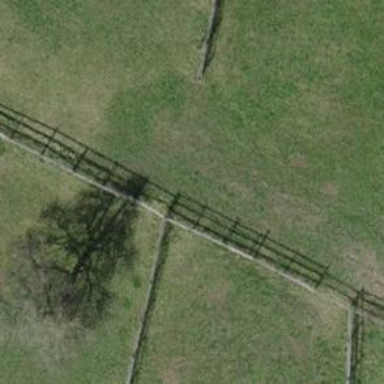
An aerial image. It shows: Gate.